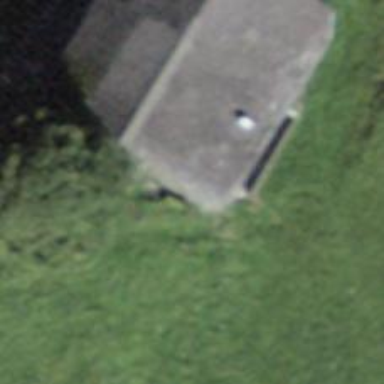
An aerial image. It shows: Rural barn.